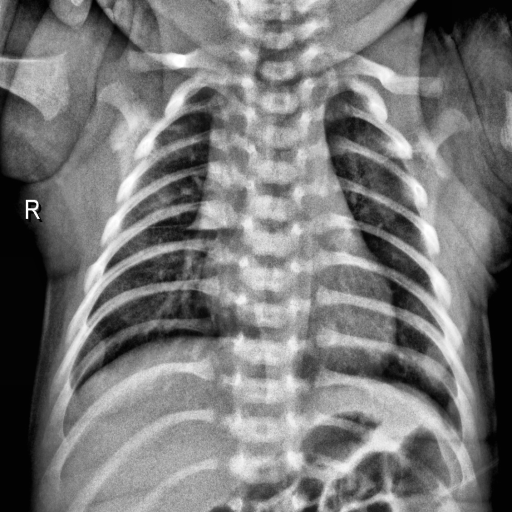
Finding: NORMAL